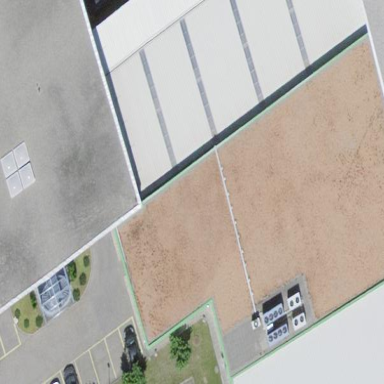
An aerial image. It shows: Industrial building.